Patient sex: F
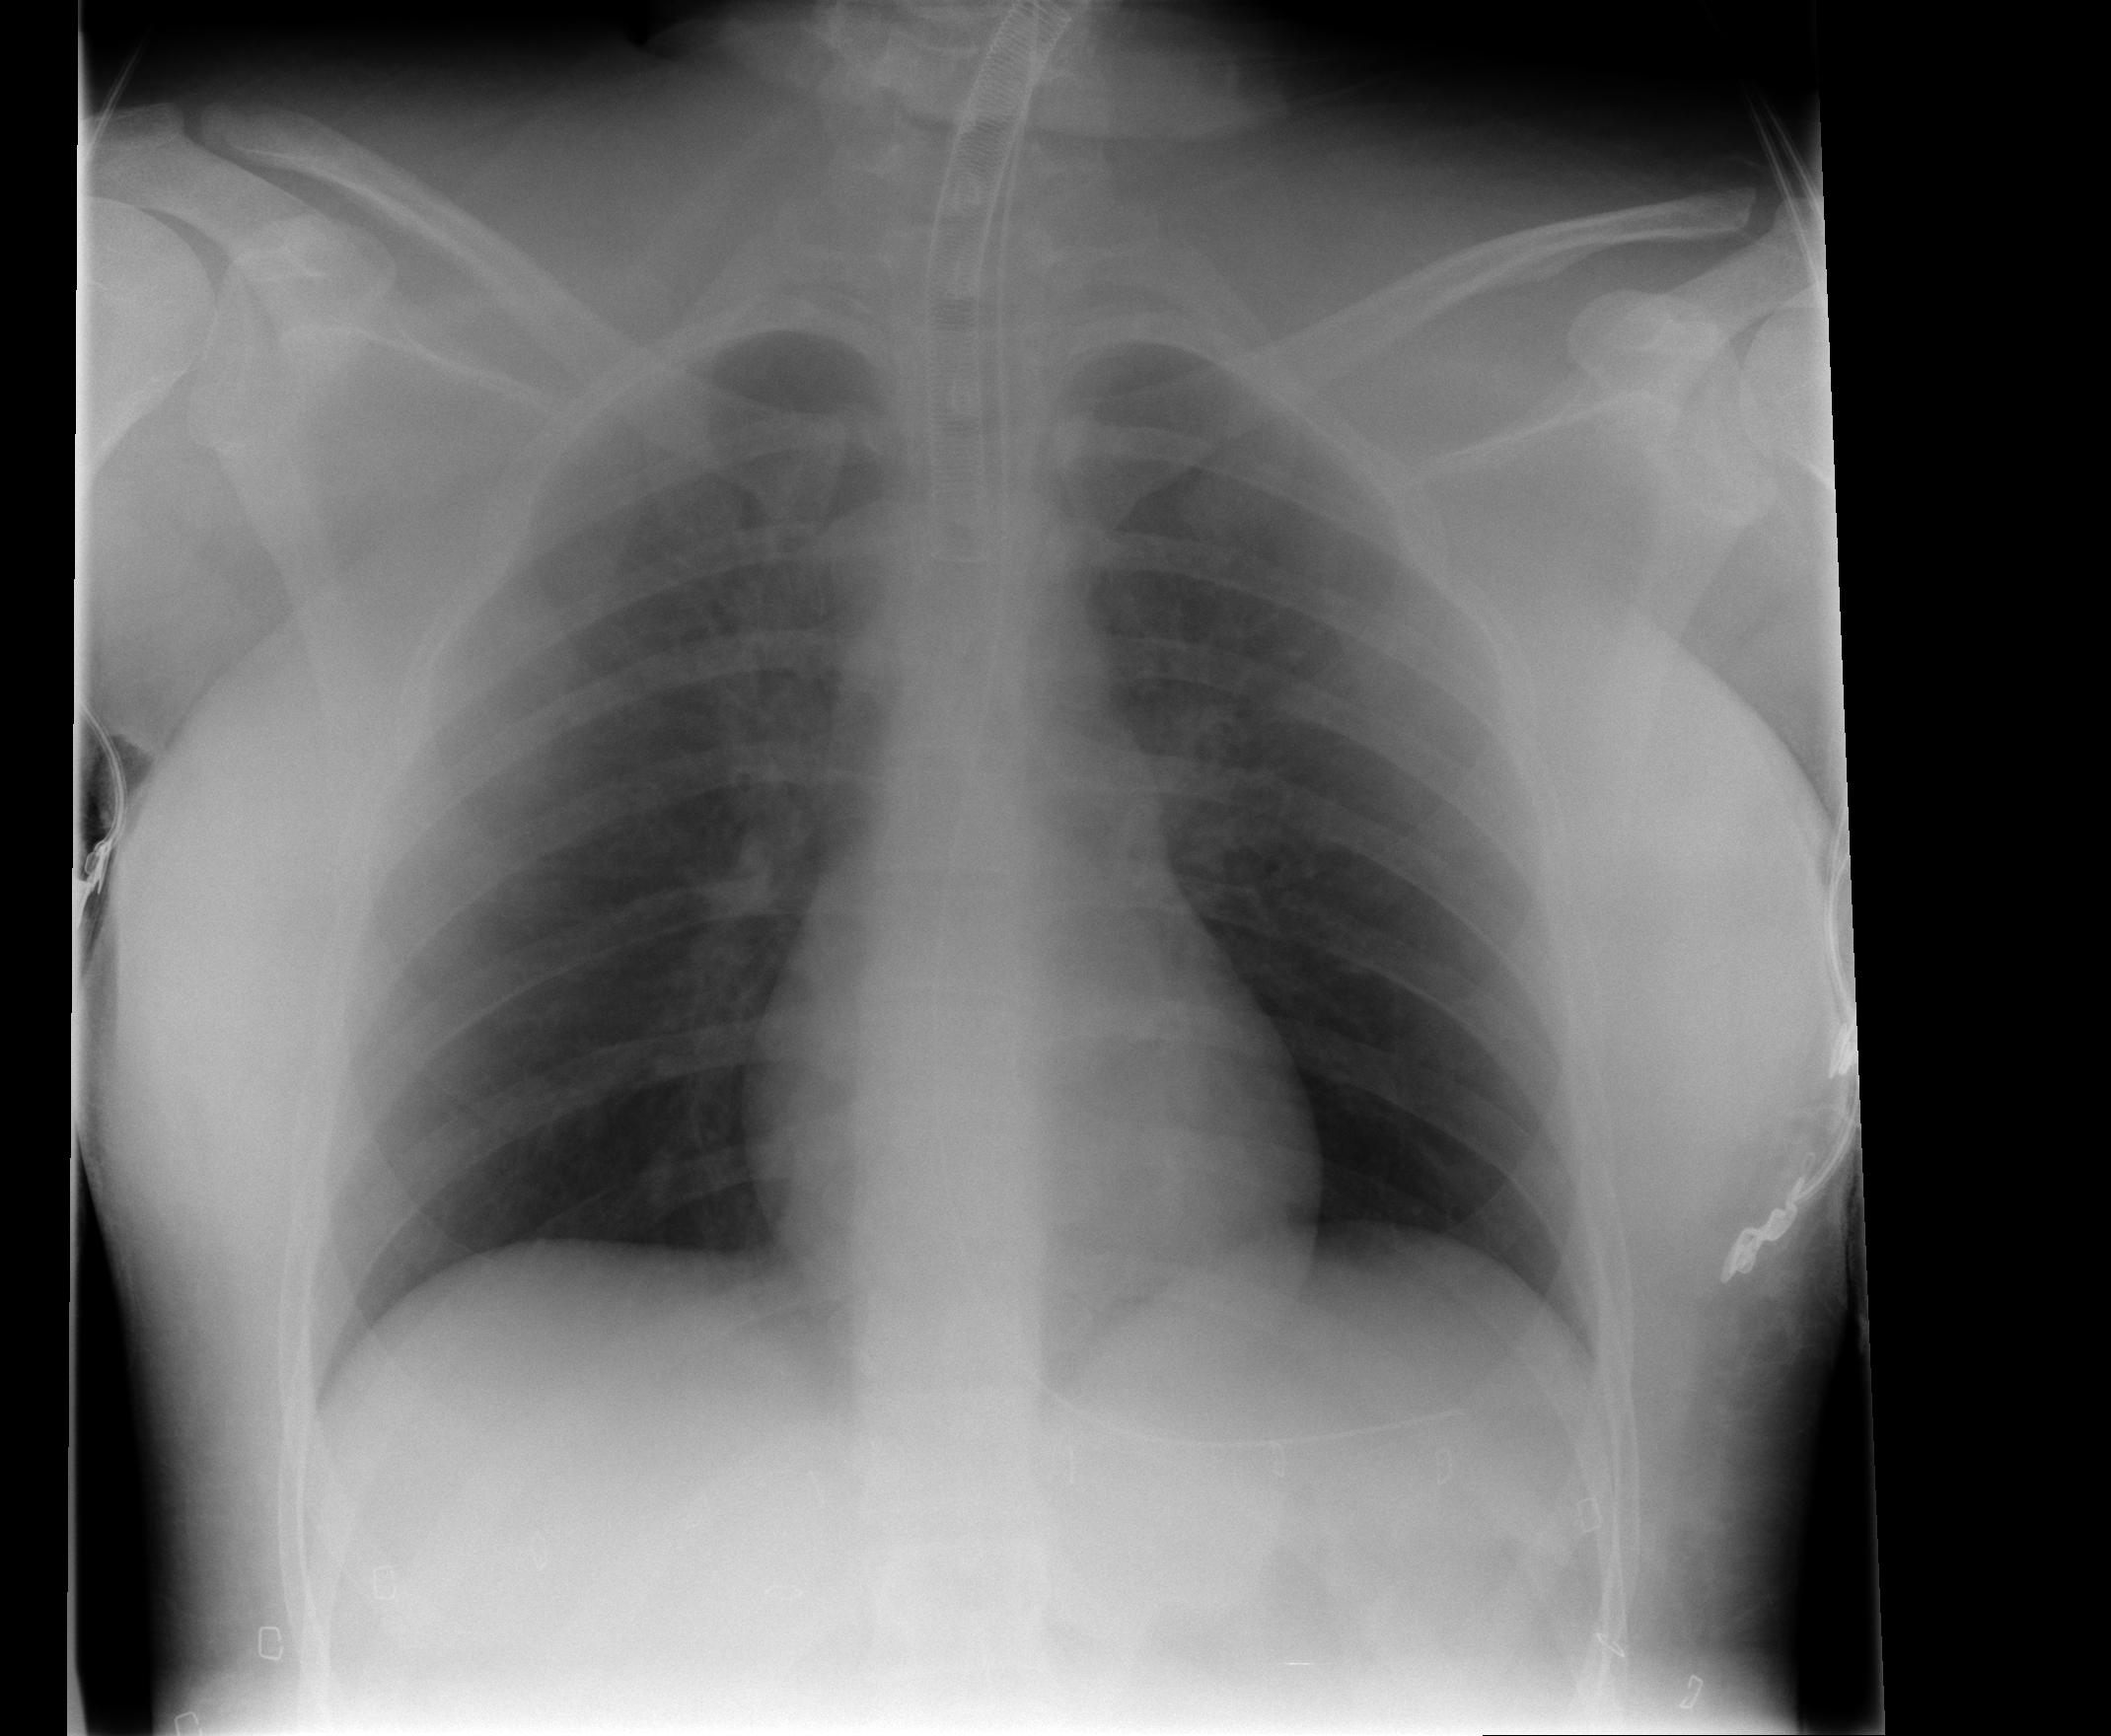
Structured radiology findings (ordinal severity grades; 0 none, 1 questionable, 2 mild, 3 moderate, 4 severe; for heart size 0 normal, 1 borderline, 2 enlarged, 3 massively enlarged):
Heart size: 0
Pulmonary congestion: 1
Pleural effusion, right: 0
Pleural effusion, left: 0
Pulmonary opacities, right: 2
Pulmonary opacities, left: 2
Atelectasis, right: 2
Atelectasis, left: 2